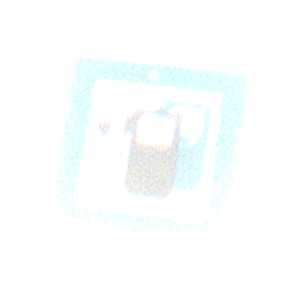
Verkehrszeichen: LadestationFuerElektrofahrzeuge
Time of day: SunriseSunset
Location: Outdoor (RoadRail)
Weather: PartlyCloudy
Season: NotSpecified
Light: Natural